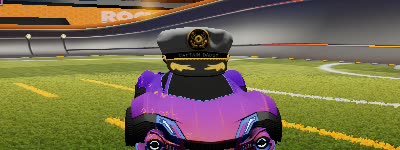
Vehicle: werewolf